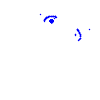
Particle: proton